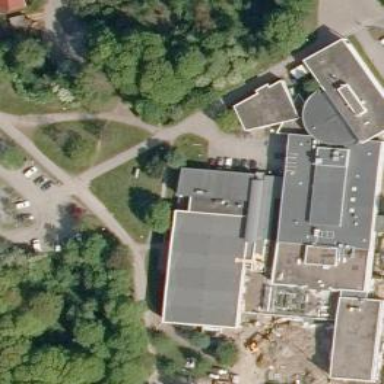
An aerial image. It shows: School building.